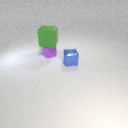
small purple rubber cube below large green rubber cube